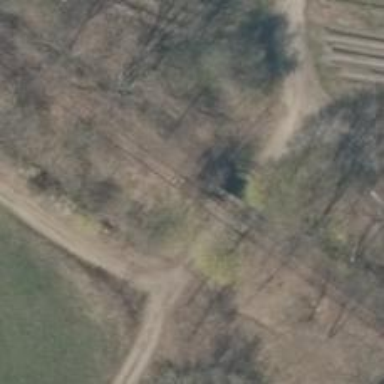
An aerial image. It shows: Disused railway bridge.